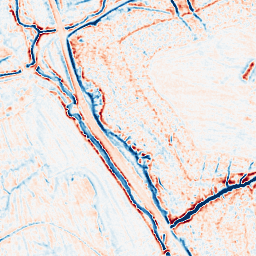
Category: multiscale
Decomposition family: dog_multiscale
Decomposition parameters: sigma_ratio: 1.4
n_scales: 4
base_sigma: 0.5
Upsampling method: cubic_mitchell
Upsampling parameters: scale: 8
Upsampling scale: 8